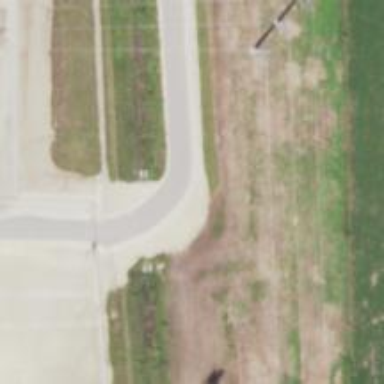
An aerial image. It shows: Asphalt service road leading to electrical substation or wind farm.